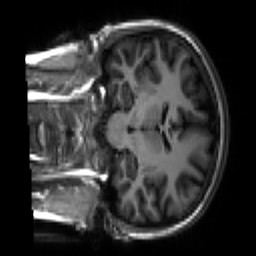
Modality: T1w
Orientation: coronal
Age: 18
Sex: female
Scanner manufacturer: siemens
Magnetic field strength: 3 T
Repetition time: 2.3 s
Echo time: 0.00267 s